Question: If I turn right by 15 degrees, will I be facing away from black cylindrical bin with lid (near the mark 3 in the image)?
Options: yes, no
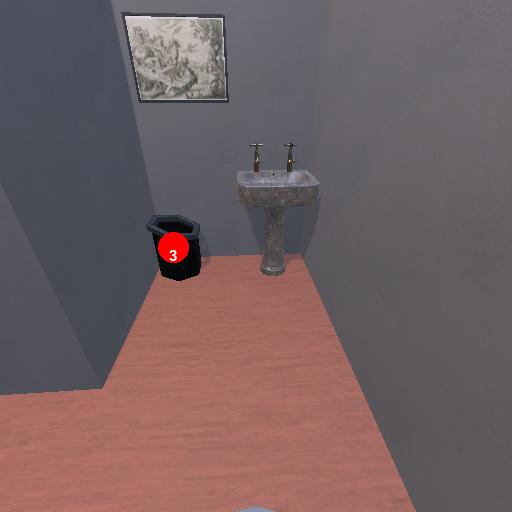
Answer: yes